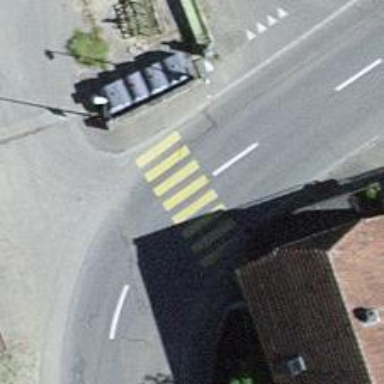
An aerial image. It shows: Zebra crossing on the road.